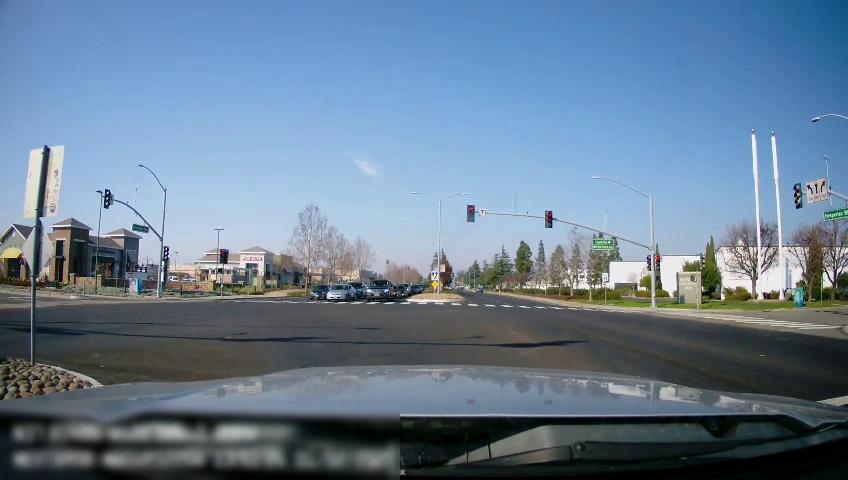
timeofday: Day
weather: Sunny
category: Drivable Space
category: Drivable Space
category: Vehicles | Car
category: Vehicles | Car
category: Vehicles | Car
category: Vehicles | Car
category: Vehicles | Car
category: Traffic | Lights
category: Traffic | Signs
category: Traffic | Lights
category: Traffic | Lights
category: Traffic | Lights
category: Traffic | Lights
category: Traffic | Lights
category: Traffic | Lights
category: Traffic | Lights
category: Traffic | Lights
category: Traffic | Signs
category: Traffic | Signs
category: Traffic | Signs